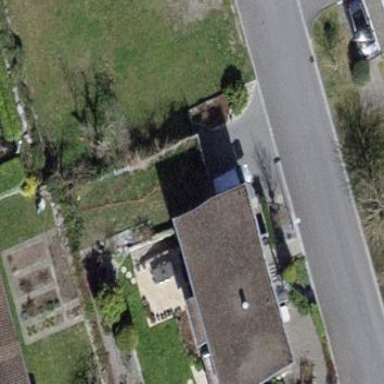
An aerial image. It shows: Residential building with skillion roof oriented along its structure. The roof is brown in color.